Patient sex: M
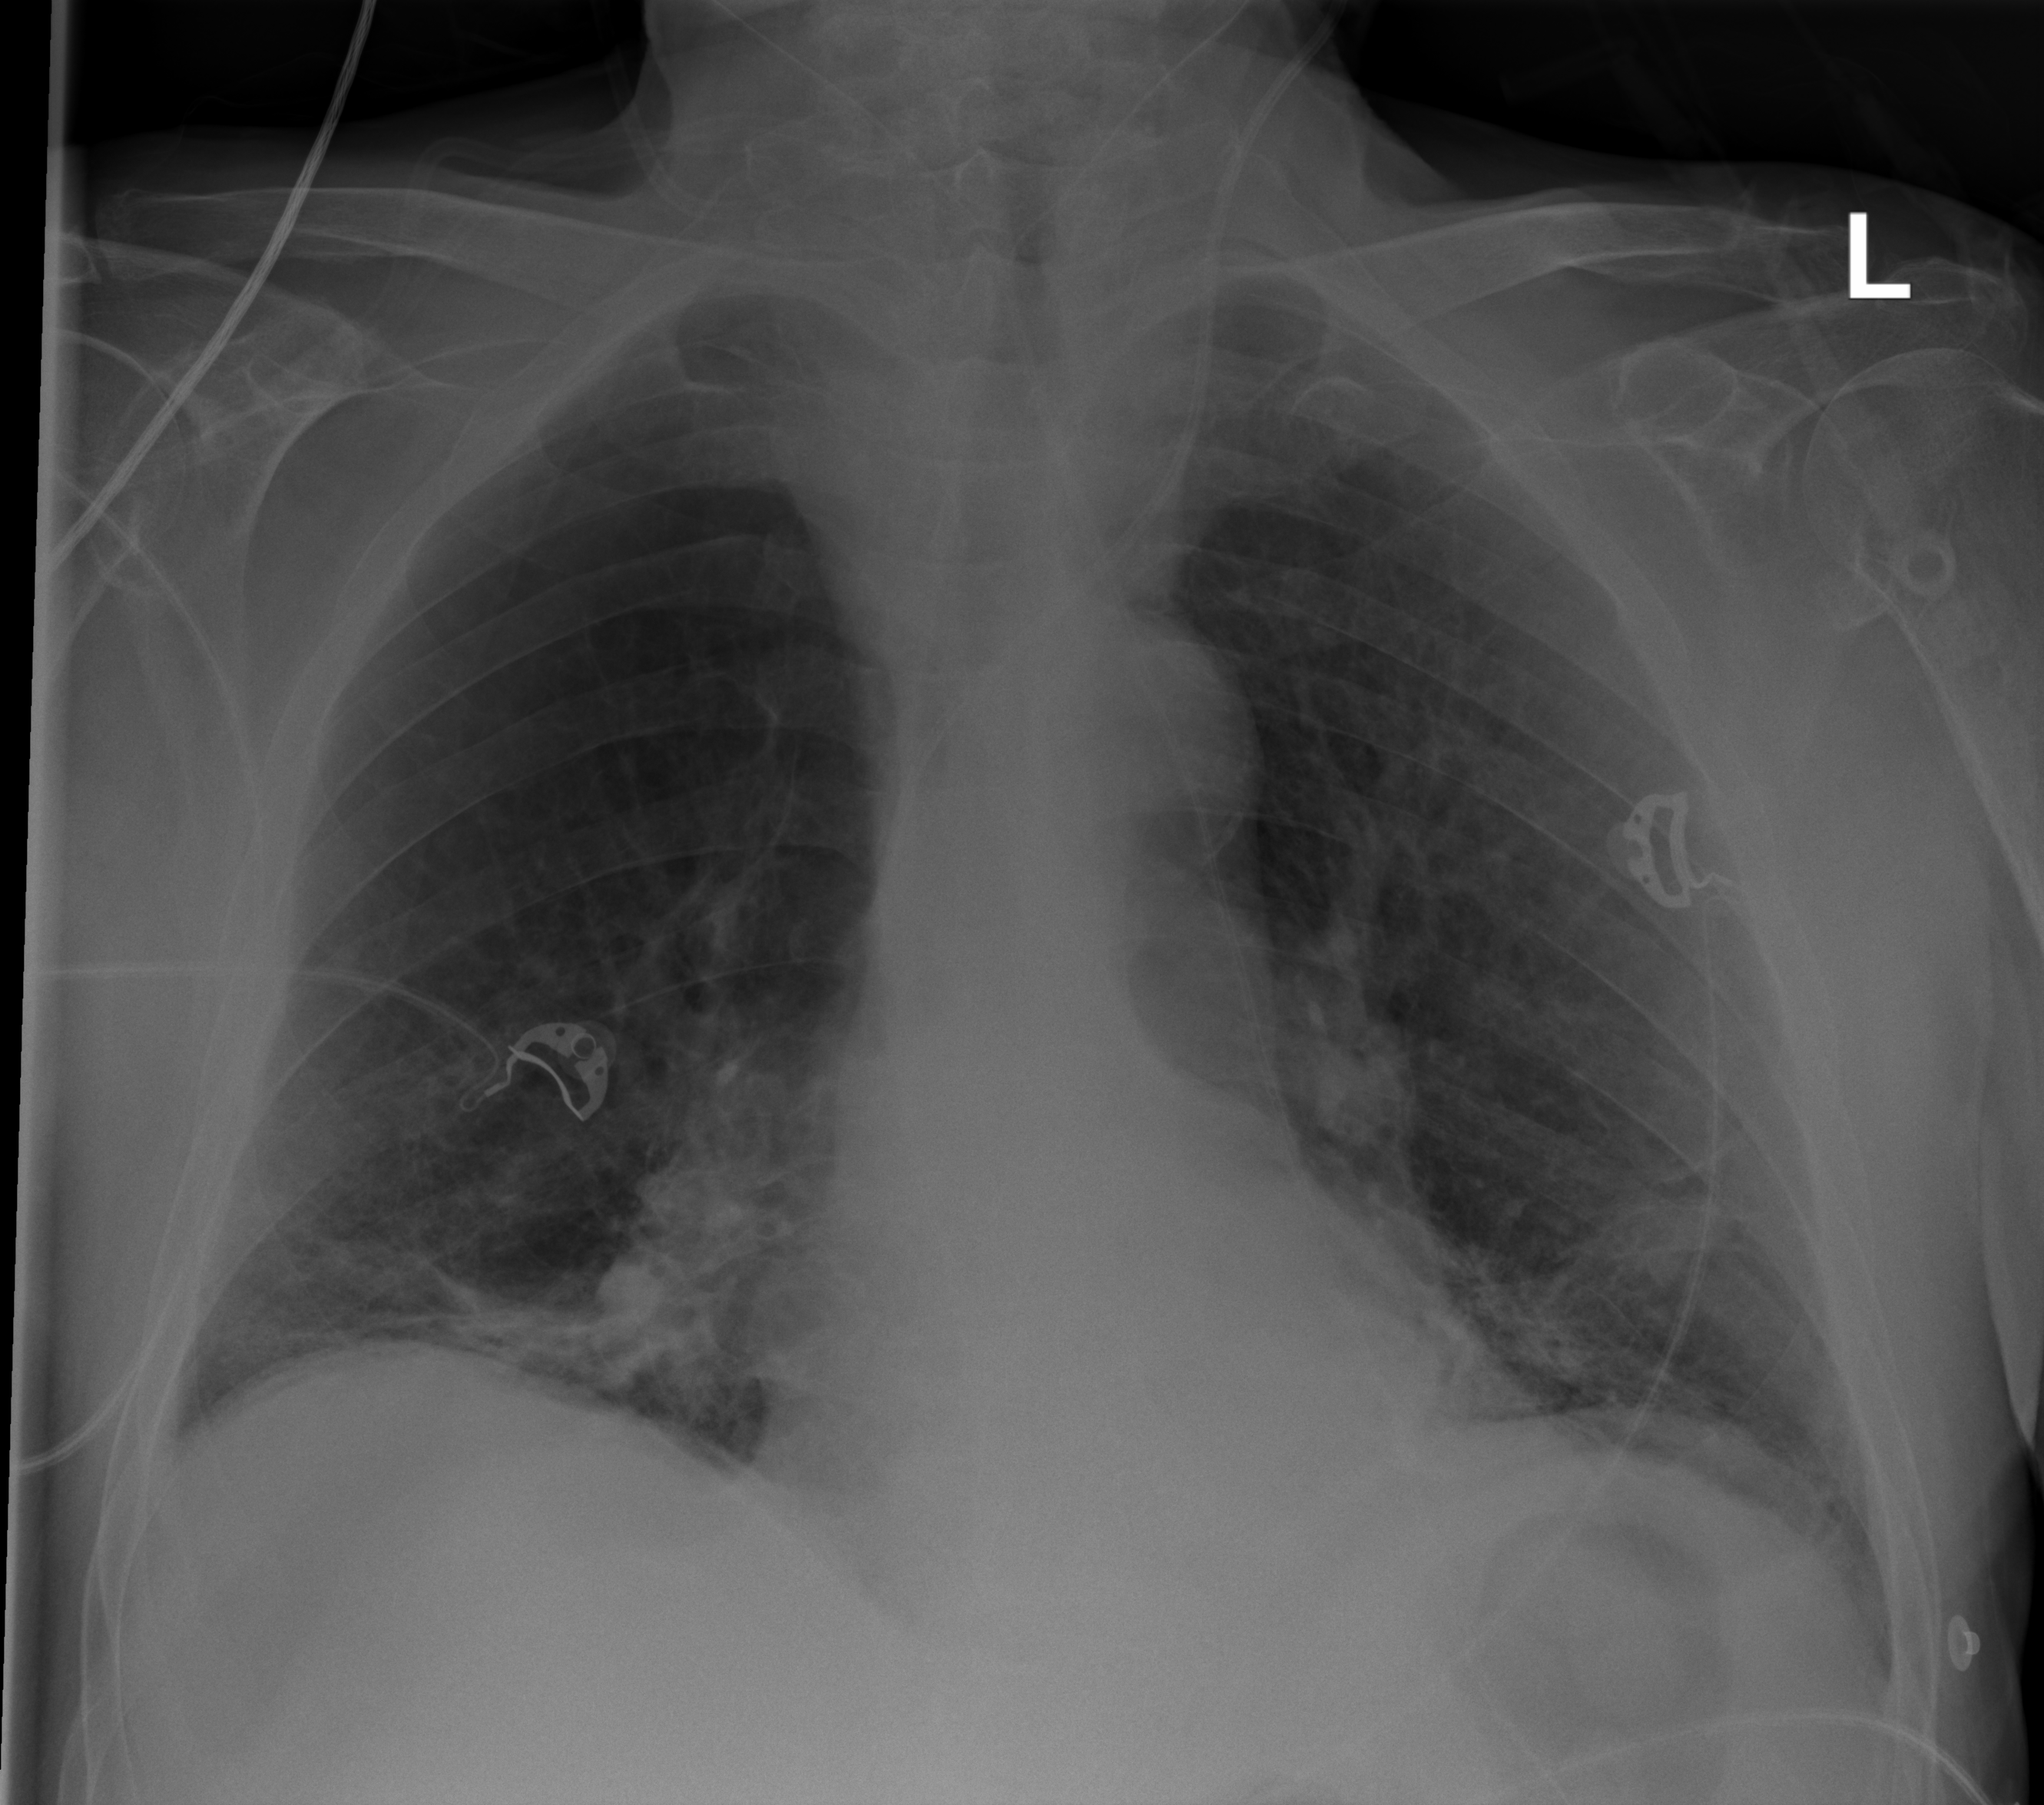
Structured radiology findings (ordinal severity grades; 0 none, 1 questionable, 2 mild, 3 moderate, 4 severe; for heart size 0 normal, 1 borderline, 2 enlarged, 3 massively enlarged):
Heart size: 0
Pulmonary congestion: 2
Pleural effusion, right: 0
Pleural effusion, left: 0
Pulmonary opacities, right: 2
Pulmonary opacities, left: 2
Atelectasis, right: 3
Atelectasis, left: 2